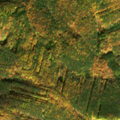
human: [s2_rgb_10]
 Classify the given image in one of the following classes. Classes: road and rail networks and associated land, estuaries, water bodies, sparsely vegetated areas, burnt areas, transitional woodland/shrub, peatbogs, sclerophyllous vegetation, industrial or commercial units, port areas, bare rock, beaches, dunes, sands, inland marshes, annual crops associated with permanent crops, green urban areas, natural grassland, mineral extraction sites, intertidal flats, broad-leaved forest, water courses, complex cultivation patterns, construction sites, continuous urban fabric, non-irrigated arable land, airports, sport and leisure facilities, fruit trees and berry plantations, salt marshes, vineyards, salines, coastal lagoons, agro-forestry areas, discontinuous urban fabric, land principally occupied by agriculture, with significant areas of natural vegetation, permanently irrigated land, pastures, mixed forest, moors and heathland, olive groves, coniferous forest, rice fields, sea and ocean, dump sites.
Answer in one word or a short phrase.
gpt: vineyards, broad-leaved forest, mixed forest